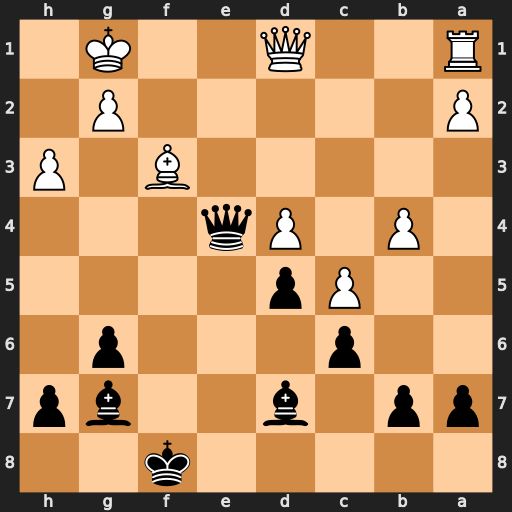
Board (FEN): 5k2/pp1b2bp/2p3p1/2Pp4/1P1Pq3/5B1P/P5P1/R2Q2K1
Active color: b
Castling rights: -
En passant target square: -
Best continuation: Qxd4+ Qxd4 Bxd4+ Kf1 Bxa1